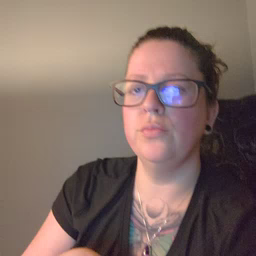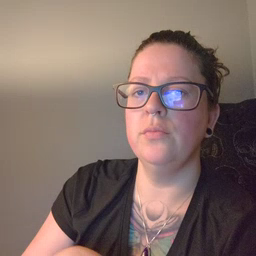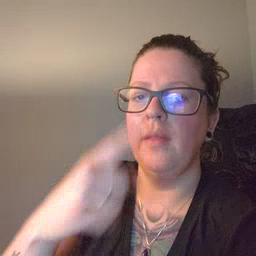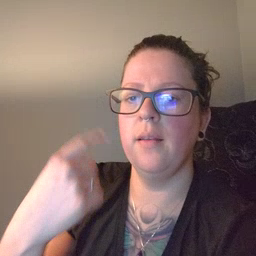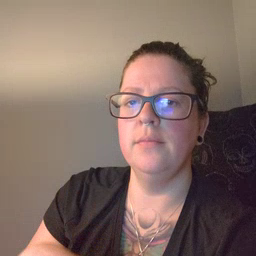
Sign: black